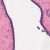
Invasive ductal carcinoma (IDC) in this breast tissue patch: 0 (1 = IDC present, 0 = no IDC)